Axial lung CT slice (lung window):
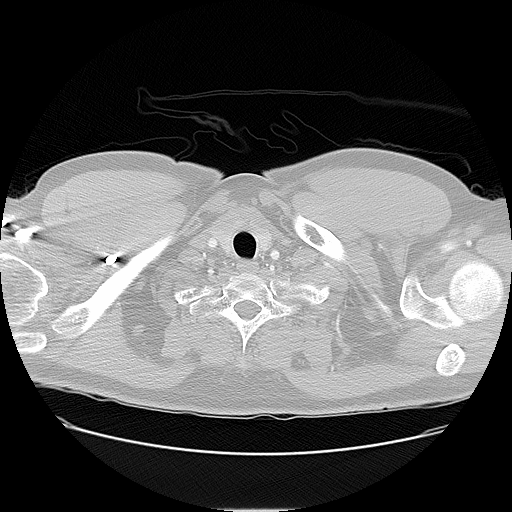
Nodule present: no